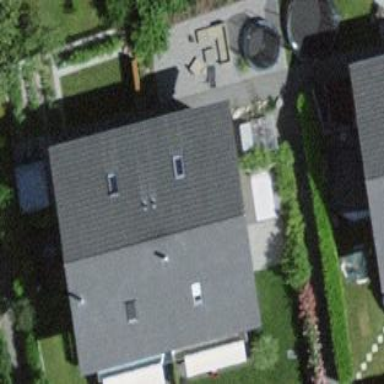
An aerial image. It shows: Gabled house with the roof oriented across.